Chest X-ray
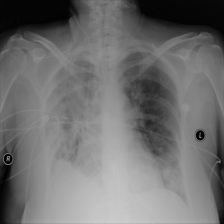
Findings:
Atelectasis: negative
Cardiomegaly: negative
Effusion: negative
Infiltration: negative
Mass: negative
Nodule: negative
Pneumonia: negative
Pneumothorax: negative
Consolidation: negative
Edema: negative
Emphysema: negative
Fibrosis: negative
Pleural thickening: negative
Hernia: negative